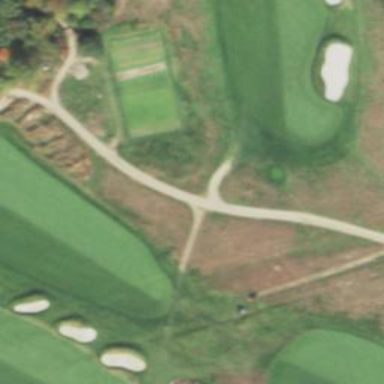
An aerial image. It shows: Service road designated as golf cart path.